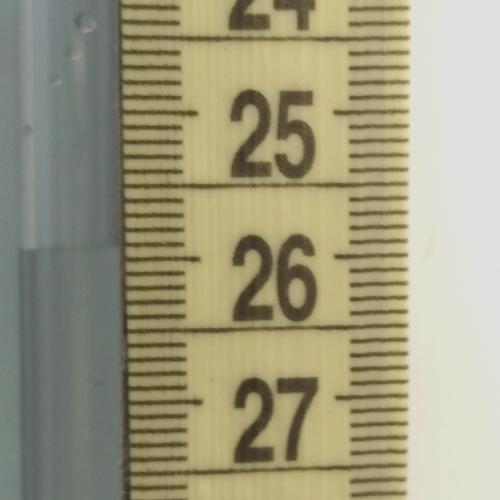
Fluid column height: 25.9 cm